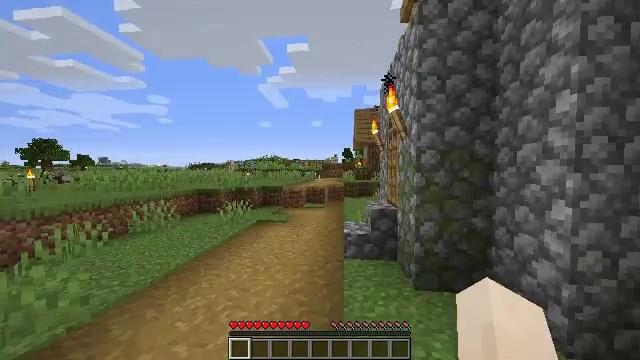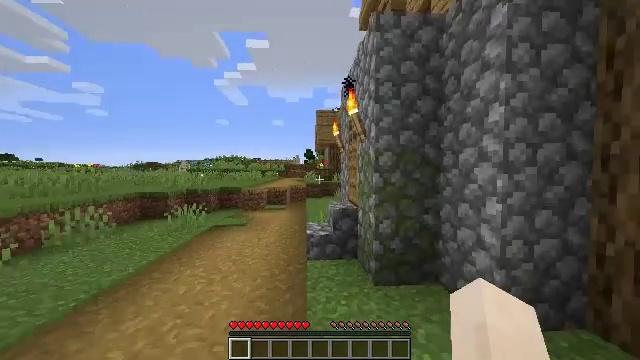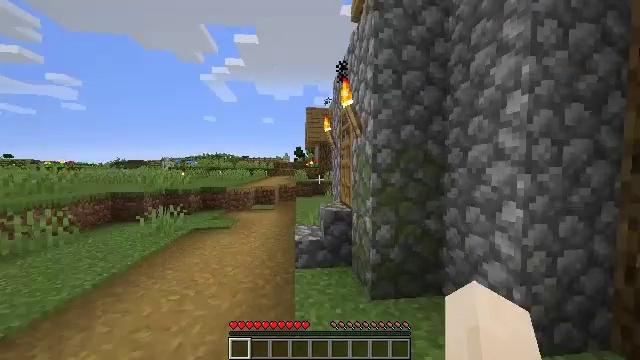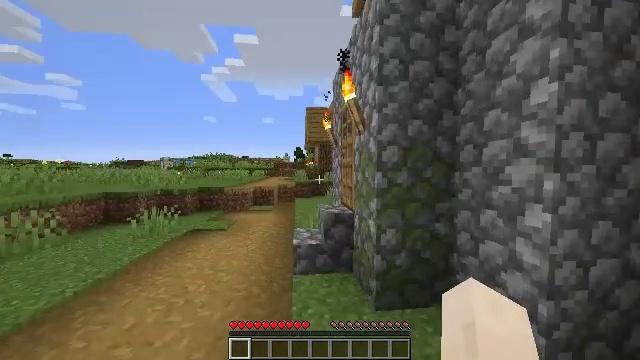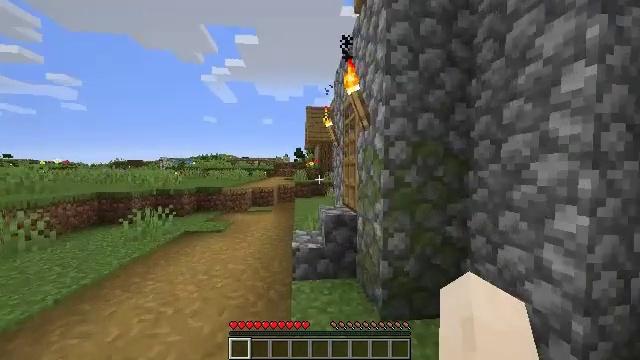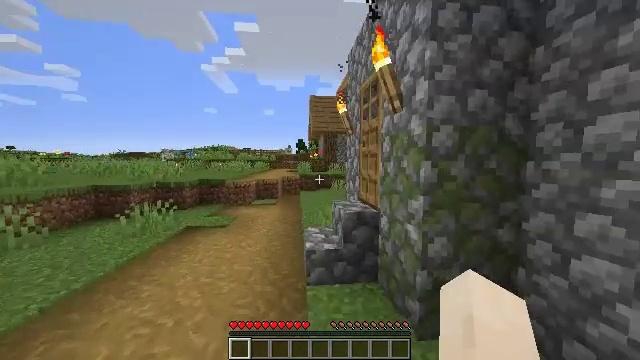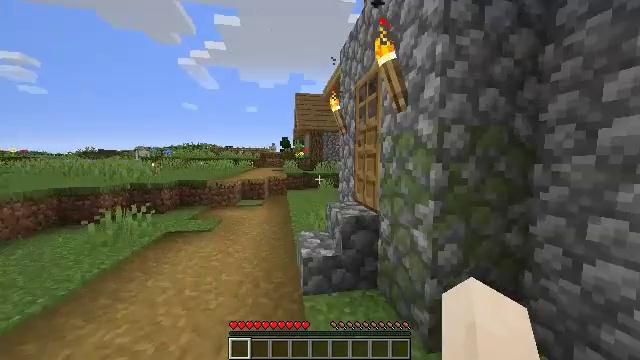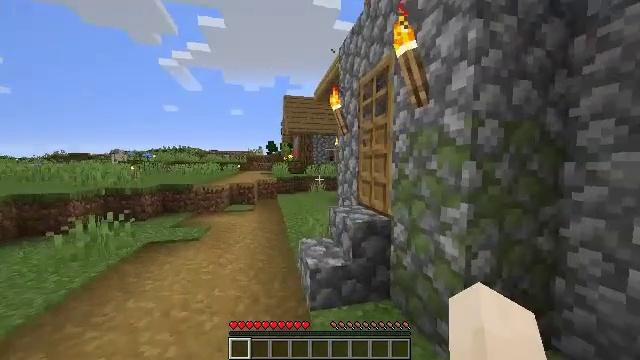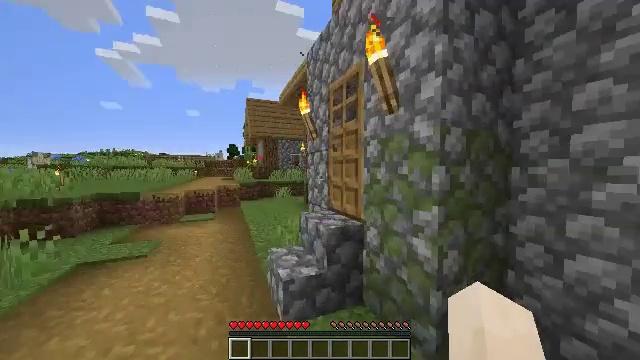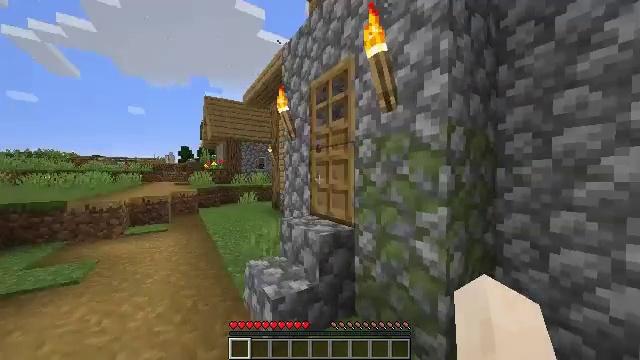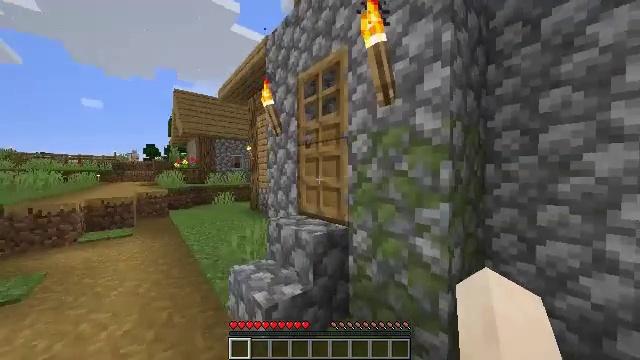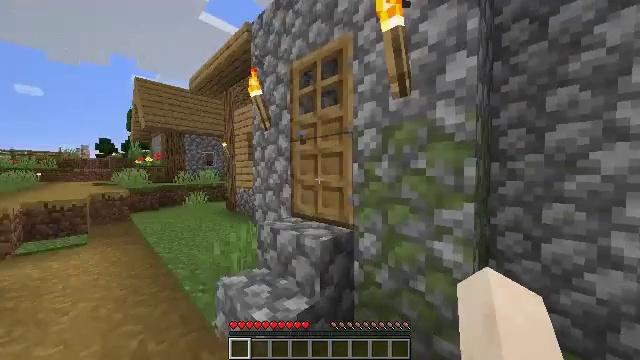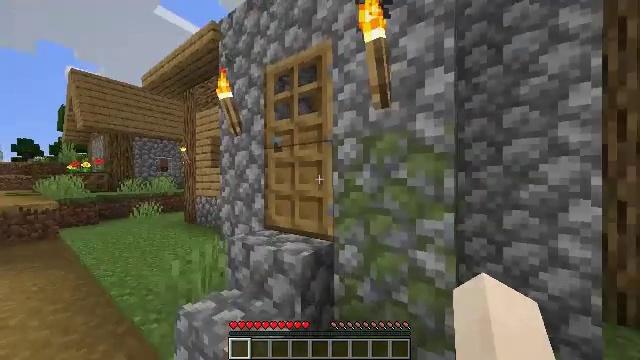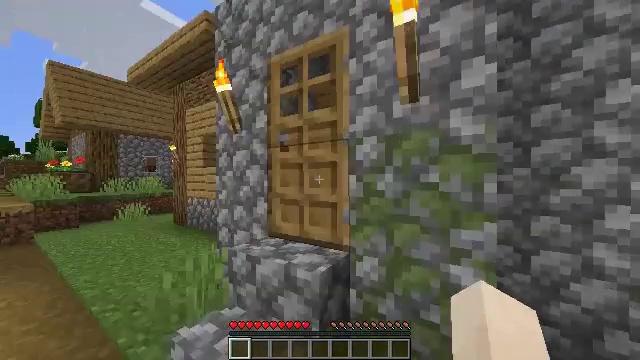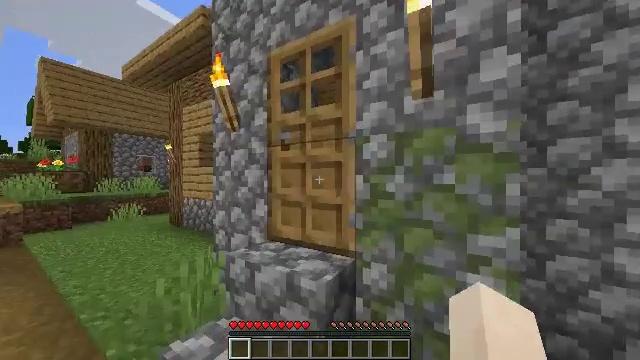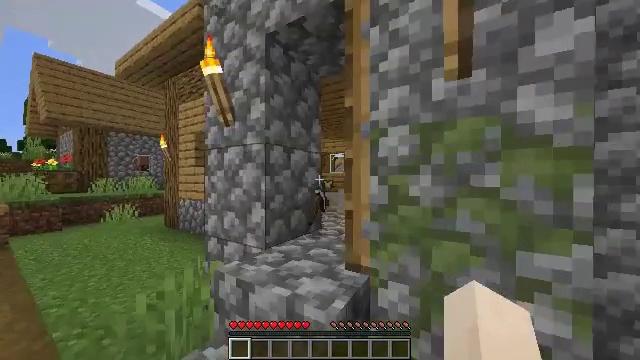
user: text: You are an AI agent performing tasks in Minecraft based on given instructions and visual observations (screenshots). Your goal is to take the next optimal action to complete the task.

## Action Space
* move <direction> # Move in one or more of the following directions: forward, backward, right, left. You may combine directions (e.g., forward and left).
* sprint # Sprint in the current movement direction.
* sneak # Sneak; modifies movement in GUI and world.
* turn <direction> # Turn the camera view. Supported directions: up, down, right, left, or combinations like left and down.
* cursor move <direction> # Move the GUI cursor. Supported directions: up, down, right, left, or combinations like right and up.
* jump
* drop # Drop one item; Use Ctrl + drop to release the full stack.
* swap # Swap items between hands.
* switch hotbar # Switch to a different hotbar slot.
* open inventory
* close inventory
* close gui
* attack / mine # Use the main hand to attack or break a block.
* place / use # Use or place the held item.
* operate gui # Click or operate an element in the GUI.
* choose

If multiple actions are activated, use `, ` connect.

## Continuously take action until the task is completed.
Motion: motion action
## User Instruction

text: Break the block of red wool.
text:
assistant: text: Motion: move forward, turn right
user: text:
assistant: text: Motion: move forward, turn right
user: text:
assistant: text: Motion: move forward
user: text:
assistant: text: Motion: move forward and move left
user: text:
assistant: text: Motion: move forward and move left, turn down
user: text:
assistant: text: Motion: move forward and move left, turn right
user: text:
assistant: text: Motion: move forward and move left, turn right and up
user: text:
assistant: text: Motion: move forward and move left, turn right and up
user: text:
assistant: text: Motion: move forward and move left, turn right
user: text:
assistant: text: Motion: move forward and move left, turn right
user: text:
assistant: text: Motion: move forward and move left, turn right
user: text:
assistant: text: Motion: move forward and move left, turn right and up
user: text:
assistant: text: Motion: move forward, turn right
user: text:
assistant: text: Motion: move forward
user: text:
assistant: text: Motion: move forward, use / place
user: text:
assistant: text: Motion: move forward, use / place
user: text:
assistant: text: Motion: move forward, turn right and down, use / place
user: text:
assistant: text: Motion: move forward, turn right
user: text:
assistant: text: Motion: move forward, turn down
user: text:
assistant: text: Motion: move forward, turn down
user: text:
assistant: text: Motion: move forward, turn right and down
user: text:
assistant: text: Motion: move forward, turn right and down
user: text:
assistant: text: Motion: move forward, turn right and down
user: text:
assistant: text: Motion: move forward, turn right and up
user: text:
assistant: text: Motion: move forward, turn right and up
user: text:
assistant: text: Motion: move forward, turn right and up
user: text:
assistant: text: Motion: move forward and move left, turn right and up
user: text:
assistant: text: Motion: move forward and move left, turn right and up, use / place
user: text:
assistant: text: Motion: move back and move left, turn right and up, use / place
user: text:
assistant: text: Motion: move back and move left, turn left and up